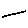
Label: line